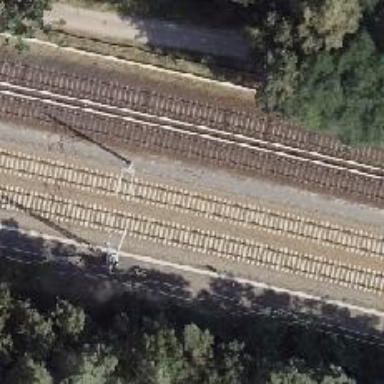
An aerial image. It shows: Light rail electrified railway.